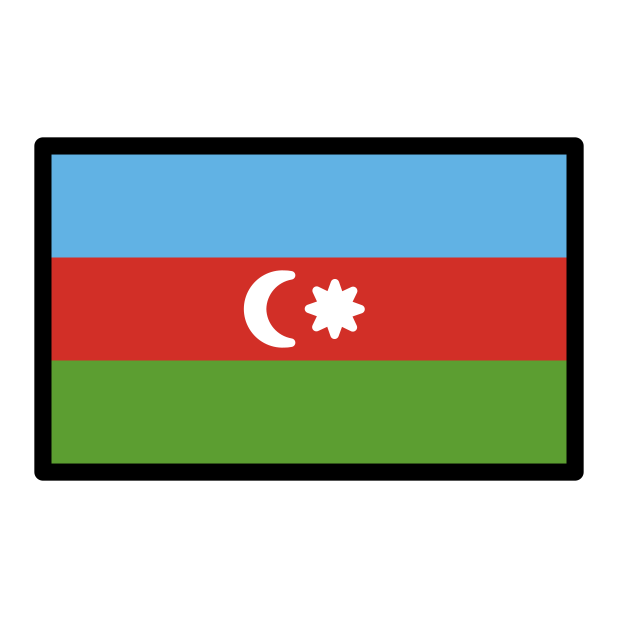
flag: Azerbaijan